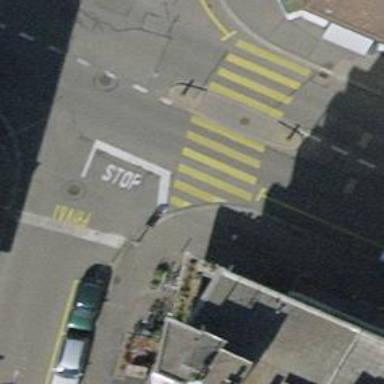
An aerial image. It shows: Kerb serving as barrier.